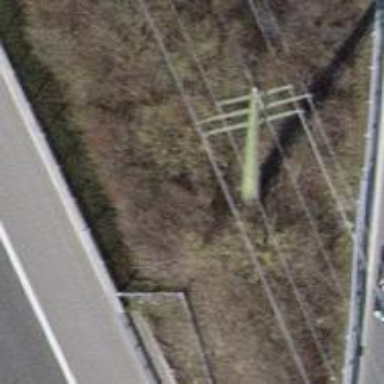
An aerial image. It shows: Power pole.